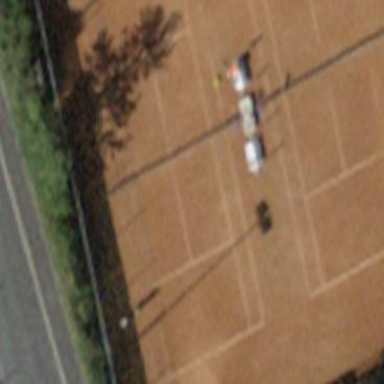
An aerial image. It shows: Tennis court on the leisure land pitch.